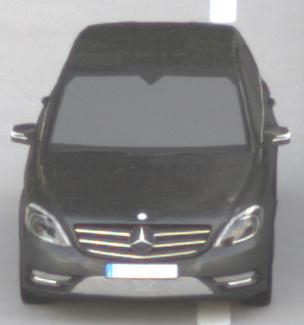
Make: Mercedes-Benz
Model: B 180 BlueEFFICIENCY
Detailed model: B-Class (246)
Model produced from: 2011/11
Model produced until: 2012/10
Doors: 5
Color: gray
Road condition: dry road
Daytime: sunrise or sunset
Contrast: medium contrast